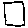
Label: square